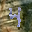
Label: 4